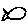
Label: fish